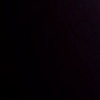
Label: space